Question: I am using Varnish 3.0.5 and Apache 2.4.6 with PHP 5.4.21
I have read the documentation <URL> which says
> Varnish will, in the default configuration, not cache a object coming from the backend with a Set-Cookie header present. Also, if the client sends a Cookie header, Varnish will bypass the cache and go directly to the backend.
So, in an effort to have Varnish cash pages, I need to remove the non-important cookies being sent to Varnish from the client. At present, there is only one cookie being sent as depicted here:
My default.vcl file has the following code, which is supposed to remove the cookie(s) whose name starts with the underscore character, or whose name is "has_js":
'''
sub vcl_recv {
# //Remove all cookies that begin with an underscore
set req.http.Cookie = regsuball(req.http.Cookie, "(^|;\s*)(_[_\.a-z0-9]+|has_js)=[^;]*", "");
# //Remove a ";" prefix, if present.
set req.http.Cookie = regsub(req.http.Cookie, "^;\s", "");
# unset req.http.Cookie;
...
'''
I have tested the regex from this <URL> and it finds a match for the cookie being sent from the client as noted in the image above.
When I run
'''
]# varnishes
'''
from the command line, I find that I have no "hits" only "misses". However, if I uncomment the
'''
unset req.http.Cookie;
'''
line, so that it removes all the Cookies (of which there should be only one, I assume from the image above) I get the hits I'd expect.
I'm hoping someone can point me in the right direction as to what I may be missing?
Thanks.
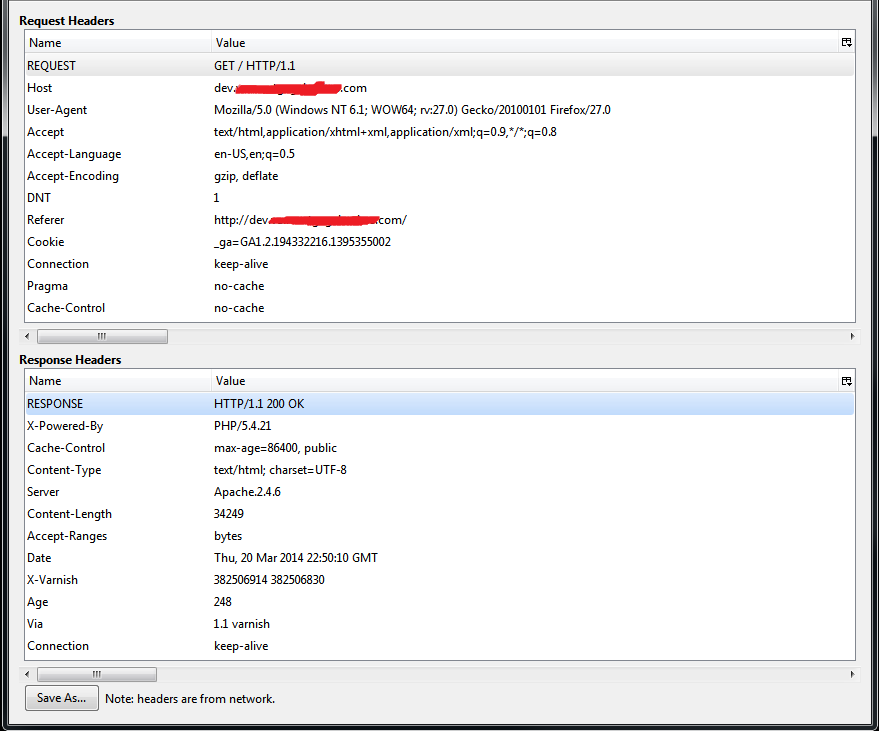
Answer: The problem with the code above is this line in the default.vcl that gets called later on:
'''
if (req.http.Authorization || req.http.Cookie) {
# /* Not cacheable by default */
return (pass);
}
'''
It is commented out, but still gets called as part of the default behavior of Varnish.
As you can see, it is asking if
'''
req.http.Cookie
'''
exists. In the code provided in the question, the variable will still exist, but will be an empty string. This empty string will still pass the logical test in the default Varnish behavior. As a result, the following code must be added after the code which removes the undesirable cookies:
'''
set req.http.Cookie = regsuball(req.http.Cookie, "(^|;\s*)(_[_\.a-z0-9]+|has_js)=[^;]*", "");
# //Remove a ";" prefix, if present.
set req.http.Cookie = regsub(req.http.Cookie, "^;\s", "");
if (req.http.Cookie == "") {
unset req.http.Cookie;
}
'''
Now, if the req.http.Cookie is empty, the object will be removed and Varnish will cache as expected.